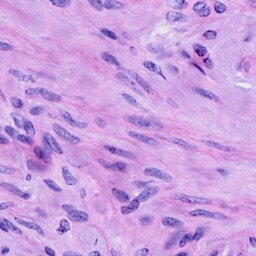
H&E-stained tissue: Cervix